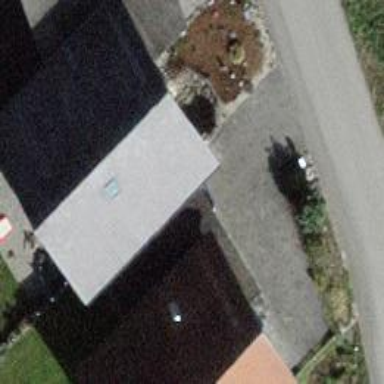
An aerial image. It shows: Residential house.